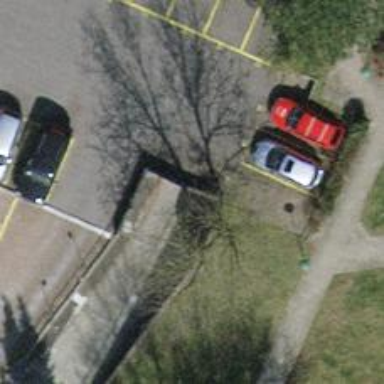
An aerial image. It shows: Parking area.